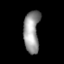
Tissue: lung
Cell type: Fibroblasts
Senescence score: 0.5494
Nuclear area (px): 645
Mean DAPI intensity: 151.722